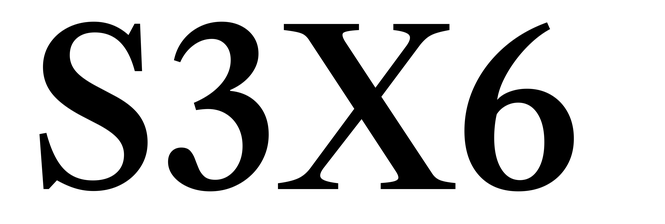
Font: LibreCaslonText_Medium